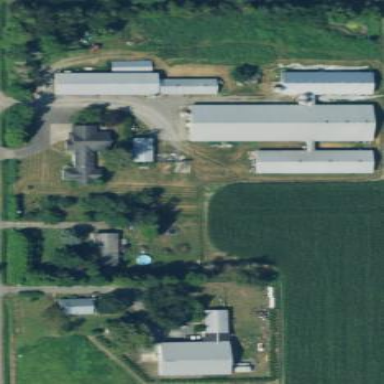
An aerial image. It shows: Farmyard area.